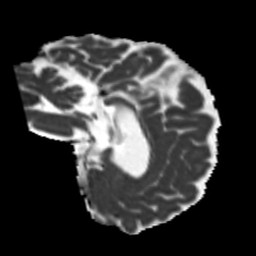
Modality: MD
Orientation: sagittal
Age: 46
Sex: male
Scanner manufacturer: siemens
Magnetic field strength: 3 T
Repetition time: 5.25 s
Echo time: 0.08 s